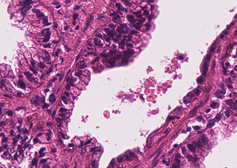
Tumor epithelial tissue: yes
Tumor-associated stroma tissue: yes
Normal tissue: no